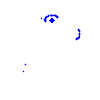
Particle: kaon